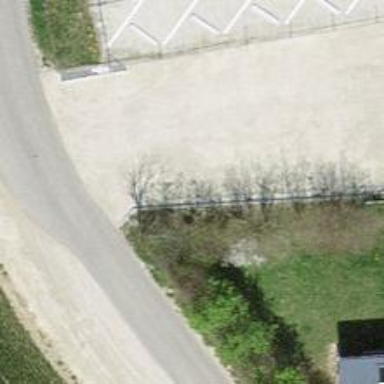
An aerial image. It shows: Hedge barrier.